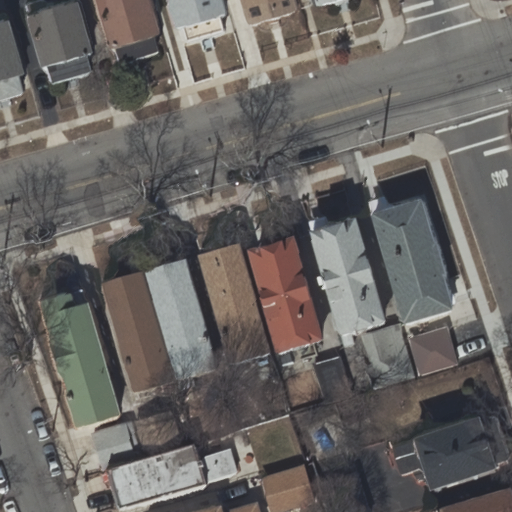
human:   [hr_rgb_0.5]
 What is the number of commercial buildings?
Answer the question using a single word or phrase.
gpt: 0

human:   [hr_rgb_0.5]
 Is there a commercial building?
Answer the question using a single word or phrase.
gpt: no

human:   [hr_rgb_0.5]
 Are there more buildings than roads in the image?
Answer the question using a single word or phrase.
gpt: yes

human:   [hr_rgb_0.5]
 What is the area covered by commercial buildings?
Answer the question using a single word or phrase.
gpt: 0m2

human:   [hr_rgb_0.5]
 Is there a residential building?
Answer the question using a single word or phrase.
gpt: yes

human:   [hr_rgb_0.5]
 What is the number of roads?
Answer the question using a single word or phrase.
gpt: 3

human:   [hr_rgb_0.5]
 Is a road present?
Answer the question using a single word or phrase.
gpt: yes

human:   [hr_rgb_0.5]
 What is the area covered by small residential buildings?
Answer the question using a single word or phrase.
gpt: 631m2

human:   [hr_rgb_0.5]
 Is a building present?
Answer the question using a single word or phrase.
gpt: yes

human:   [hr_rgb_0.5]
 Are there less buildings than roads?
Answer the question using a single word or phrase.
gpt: no

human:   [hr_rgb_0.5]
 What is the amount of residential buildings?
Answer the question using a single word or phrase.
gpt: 24

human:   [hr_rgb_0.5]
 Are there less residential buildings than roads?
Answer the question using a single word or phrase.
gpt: no

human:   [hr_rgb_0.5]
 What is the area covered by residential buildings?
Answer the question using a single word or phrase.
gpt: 2731m2

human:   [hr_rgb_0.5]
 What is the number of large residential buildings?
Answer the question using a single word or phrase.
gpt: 0

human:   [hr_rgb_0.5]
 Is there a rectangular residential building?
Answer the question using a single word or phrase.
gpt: yes

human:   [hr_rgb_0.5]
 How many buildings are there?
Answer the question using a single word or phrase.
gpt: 24

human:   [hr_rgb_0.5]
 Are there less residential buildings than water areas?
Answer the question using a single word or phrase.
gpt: no

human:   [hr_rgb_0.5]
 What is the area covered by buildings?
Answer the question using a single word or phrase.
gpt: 2731m2

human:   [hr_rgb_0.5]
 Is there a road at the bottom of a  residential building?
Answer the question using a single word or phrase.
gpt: yes

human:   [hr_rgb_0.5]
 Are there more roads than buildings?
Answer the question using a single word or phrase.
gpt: no

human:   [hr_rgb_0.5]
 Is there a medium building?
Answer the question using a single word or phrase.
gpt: yes

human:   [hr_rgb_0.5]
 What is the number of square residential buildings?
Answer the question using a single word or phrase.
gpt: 0

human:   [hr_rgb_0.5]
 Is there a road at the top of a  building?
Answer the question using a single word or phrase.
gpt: yes

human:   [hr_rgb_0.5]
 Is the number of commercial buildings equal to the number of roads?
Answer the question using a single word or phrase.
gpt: no

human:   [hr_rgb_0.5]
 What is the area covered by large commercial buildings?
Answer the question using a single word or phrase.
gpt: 0m2

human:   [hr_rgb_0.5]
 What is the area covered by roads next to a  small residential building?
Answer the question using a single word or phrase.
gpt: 0m2

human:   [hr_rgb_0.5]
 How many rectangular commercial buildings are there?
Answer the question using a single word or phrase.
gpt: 0

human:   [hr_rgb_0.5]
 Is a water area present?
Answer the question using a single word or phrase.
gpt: no

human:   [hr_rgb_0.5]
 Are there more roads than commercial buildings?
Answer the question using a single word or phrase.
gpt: yes

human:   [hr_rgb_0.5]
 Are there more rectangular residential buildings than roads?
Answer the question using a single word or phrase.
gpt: yes

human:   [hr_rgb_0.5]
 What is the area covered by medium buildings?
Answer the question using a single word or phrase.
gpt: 2100m2

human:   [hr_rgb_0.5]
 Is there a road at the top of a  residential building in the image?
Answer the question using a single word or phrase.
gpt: yes

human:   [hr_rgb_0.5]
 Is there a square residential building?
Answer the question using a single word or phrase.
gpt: no

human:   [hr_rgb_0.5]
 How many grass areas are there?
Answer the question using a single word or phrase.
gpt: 0

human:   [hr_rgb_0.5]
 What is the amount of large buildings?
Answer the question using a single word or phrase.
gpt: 0

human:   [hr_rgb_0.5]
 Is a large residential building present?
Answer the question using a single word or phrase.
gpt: no

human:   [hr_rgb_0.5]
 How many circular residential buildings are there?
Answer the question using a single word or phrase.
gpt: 0

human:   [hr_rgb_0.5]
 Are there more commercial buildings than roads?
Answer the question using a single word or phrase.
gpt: no

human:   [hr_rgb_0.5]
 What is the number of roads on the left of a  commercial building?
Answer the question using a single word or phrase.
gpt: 0

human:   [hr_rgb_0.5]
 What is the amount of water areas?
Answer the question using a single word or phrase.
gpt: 0

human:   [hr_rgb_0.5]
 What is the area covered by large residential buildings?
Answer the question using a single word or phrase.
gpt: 0m2

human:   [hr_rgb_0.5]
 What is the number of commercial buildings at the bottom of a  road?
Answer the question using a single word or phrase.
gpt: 0

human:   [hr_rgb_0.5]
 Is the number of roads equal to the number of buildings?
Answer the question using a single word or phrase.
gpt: no

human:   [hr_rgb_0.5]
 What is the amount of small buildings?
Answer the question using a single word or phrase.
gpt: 13

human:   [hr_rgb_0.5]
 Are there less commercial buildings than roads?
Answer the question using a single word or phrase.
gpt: yes

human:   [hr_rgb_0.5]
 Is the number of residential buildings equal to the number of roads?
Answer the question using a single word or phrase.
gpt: no

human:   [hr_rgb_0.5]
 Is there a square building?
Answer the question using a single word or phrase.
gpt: no

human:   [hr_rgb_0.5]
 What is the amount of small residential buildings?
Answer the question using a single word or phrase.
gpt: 13

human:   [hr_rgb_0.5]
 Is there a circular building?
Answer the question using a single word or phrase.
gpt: no

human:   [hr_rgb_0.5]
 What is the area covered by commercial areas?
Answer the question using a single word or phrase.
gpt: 0m2

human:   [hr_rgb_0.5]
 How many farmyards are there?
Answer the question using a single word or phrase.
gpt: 0

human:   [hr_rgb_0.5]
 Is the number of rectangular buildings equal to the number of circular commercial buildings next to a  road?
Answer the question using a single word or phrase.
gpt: no

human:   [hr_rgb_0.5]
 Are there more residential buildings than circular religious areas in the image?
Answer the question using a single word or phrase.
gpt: yes

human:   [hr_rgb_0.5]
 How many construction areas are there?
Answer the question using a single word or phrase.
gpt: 0

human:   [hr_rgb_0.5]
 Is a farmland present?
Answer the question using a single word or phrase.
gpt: no

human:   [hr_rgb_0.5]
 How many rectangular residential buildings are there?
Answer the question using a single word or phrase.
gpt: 19

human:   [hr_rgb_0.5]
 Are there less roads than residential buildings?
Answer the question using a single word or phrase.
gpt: yes

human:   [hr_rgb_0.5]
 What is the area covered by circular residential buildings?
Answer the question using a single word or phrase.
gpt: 0m2

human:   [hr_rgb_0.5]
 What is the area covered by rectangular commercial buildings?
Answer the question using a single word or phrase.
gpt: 0m2

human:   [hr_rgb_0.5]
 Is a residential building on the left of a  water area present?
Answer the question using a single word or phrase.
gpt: no

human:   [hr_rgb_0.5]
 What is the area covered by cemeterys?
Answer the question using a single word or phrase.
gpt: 0m2

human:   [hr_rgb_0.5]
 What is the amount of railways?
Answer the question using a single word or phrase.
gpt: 0

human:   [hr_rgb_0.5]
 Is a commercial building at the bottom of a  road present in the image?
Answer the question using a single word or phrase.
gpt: no

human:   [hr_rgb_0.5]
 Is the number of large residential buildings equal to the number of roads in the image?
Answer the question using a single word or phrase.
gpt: no